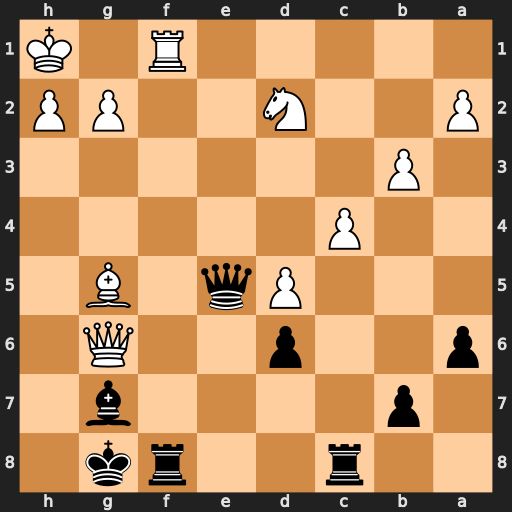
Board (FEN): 2r2rk1/1p4b1/p2p2Q1/3Pq1B1/2P5/1P6/P2N2PP/5R1K
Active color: b
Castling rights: -
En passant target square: -
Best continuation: Rxf1+ Nxf1 Rf8 Kg1 Qa1